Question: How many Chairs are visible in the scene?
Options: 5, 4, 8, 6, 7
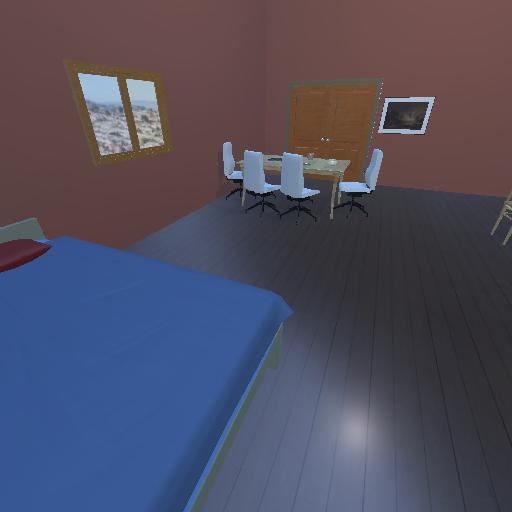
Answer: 5